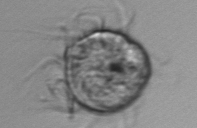
Label: Leegaardiella_ovalis